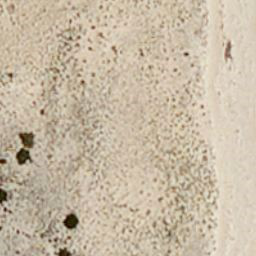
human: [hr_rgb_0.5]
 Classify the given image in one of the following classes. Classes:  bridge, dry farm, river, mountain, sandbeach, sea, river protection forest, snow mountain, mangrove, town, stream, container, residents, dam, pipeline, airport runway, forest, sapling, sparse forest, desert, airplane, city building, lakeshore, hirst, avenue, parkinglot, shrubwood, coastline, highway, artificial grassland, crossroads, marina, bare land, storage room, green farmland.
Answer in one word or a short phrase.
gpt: sandbeach